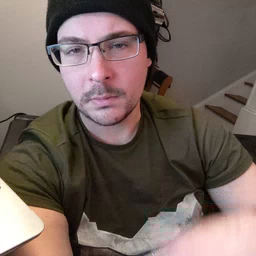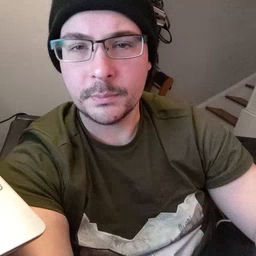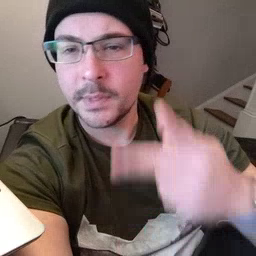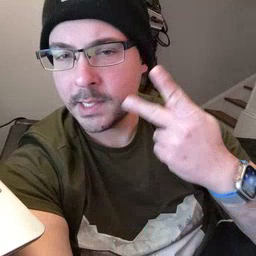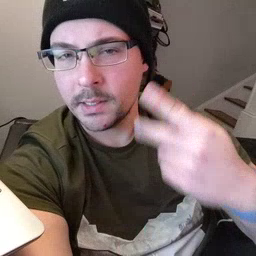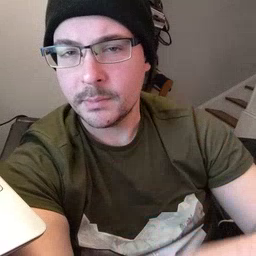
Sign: kitty